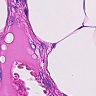
Metastatic tissue present: no